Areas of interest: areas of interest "School"
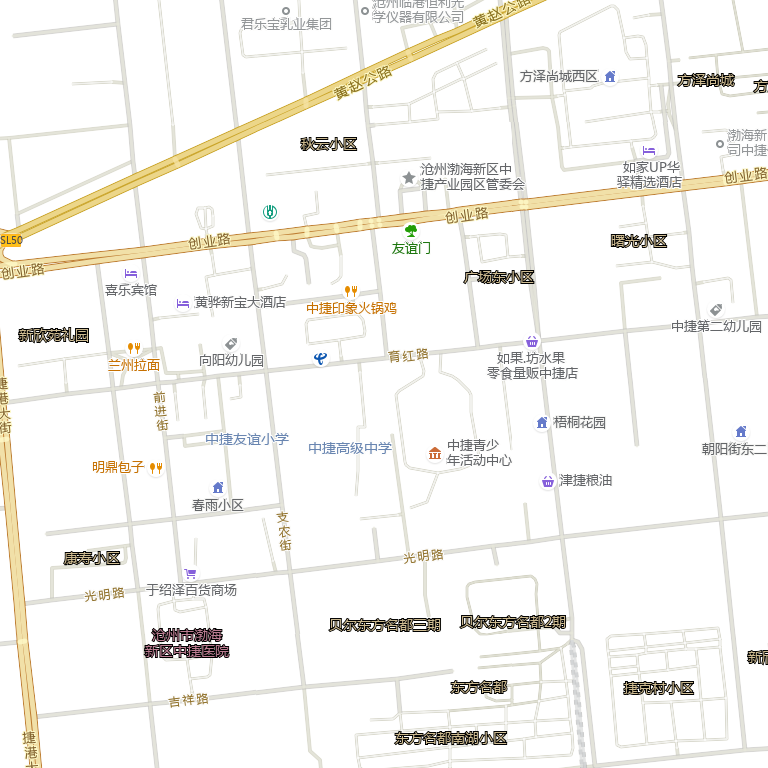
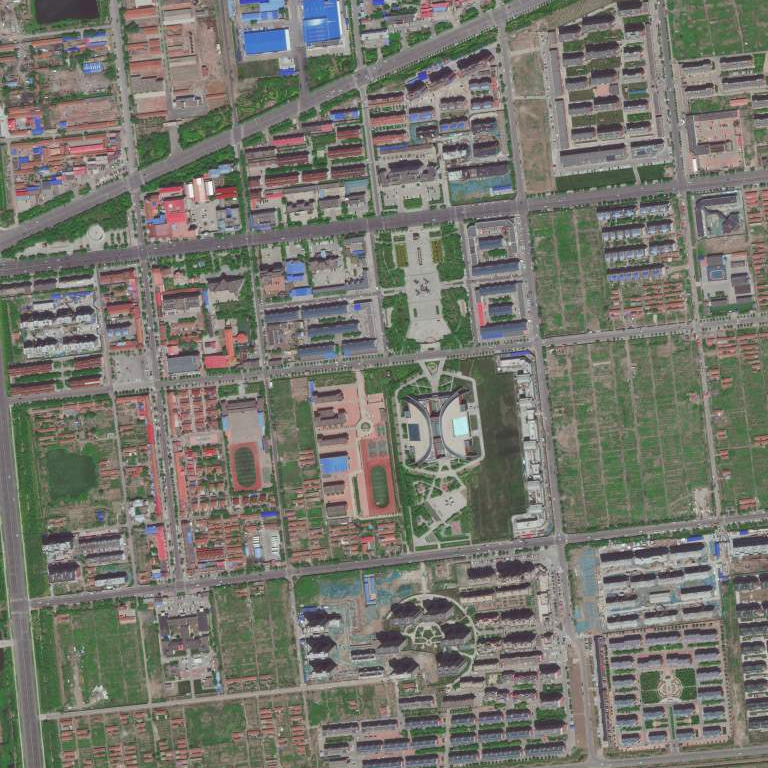